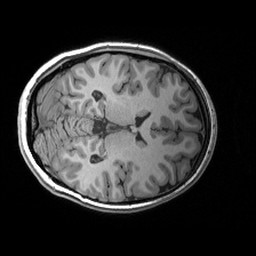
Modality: T1w
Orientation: axial
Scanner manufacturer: siemens
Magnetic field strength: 3 T
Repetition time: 2.53 s
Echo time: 0.00299 s